Question: I am in the process of putting together a shopping cart, I am holding the cart data in an array, inside the array is a struct which holds the individual product information. I need get the sum of the totalprice column within the struct, please see my dump below, I have tried
'<cfset carTotal = ArraySum(session.mycart[ "totalPrice" ])>' but this creates an error
> the value totalprice cannot be converted to a number
Is this because I am using 'arraysum' in a struct?
Any help would be appreciated, thank you.

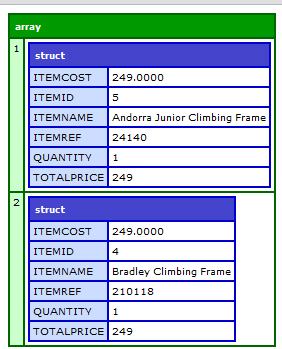
Answer: If 'mycart' was a Query object, it'd be a simple 'ArraySum(mycart.totalPrice)'
Since it's an array of struct, you've got to loop it yourself, which is still rather easy:
'''
<cfset sum = 0>
<cfloop array="#session.mycart#" index="item">
<cfset sum += item.totalPrice>
</cfloop>
<cfdump var="#sum#">
'''
Don't forget to use 'PrecisionEvaluate()' when you need full precision.